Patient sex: M
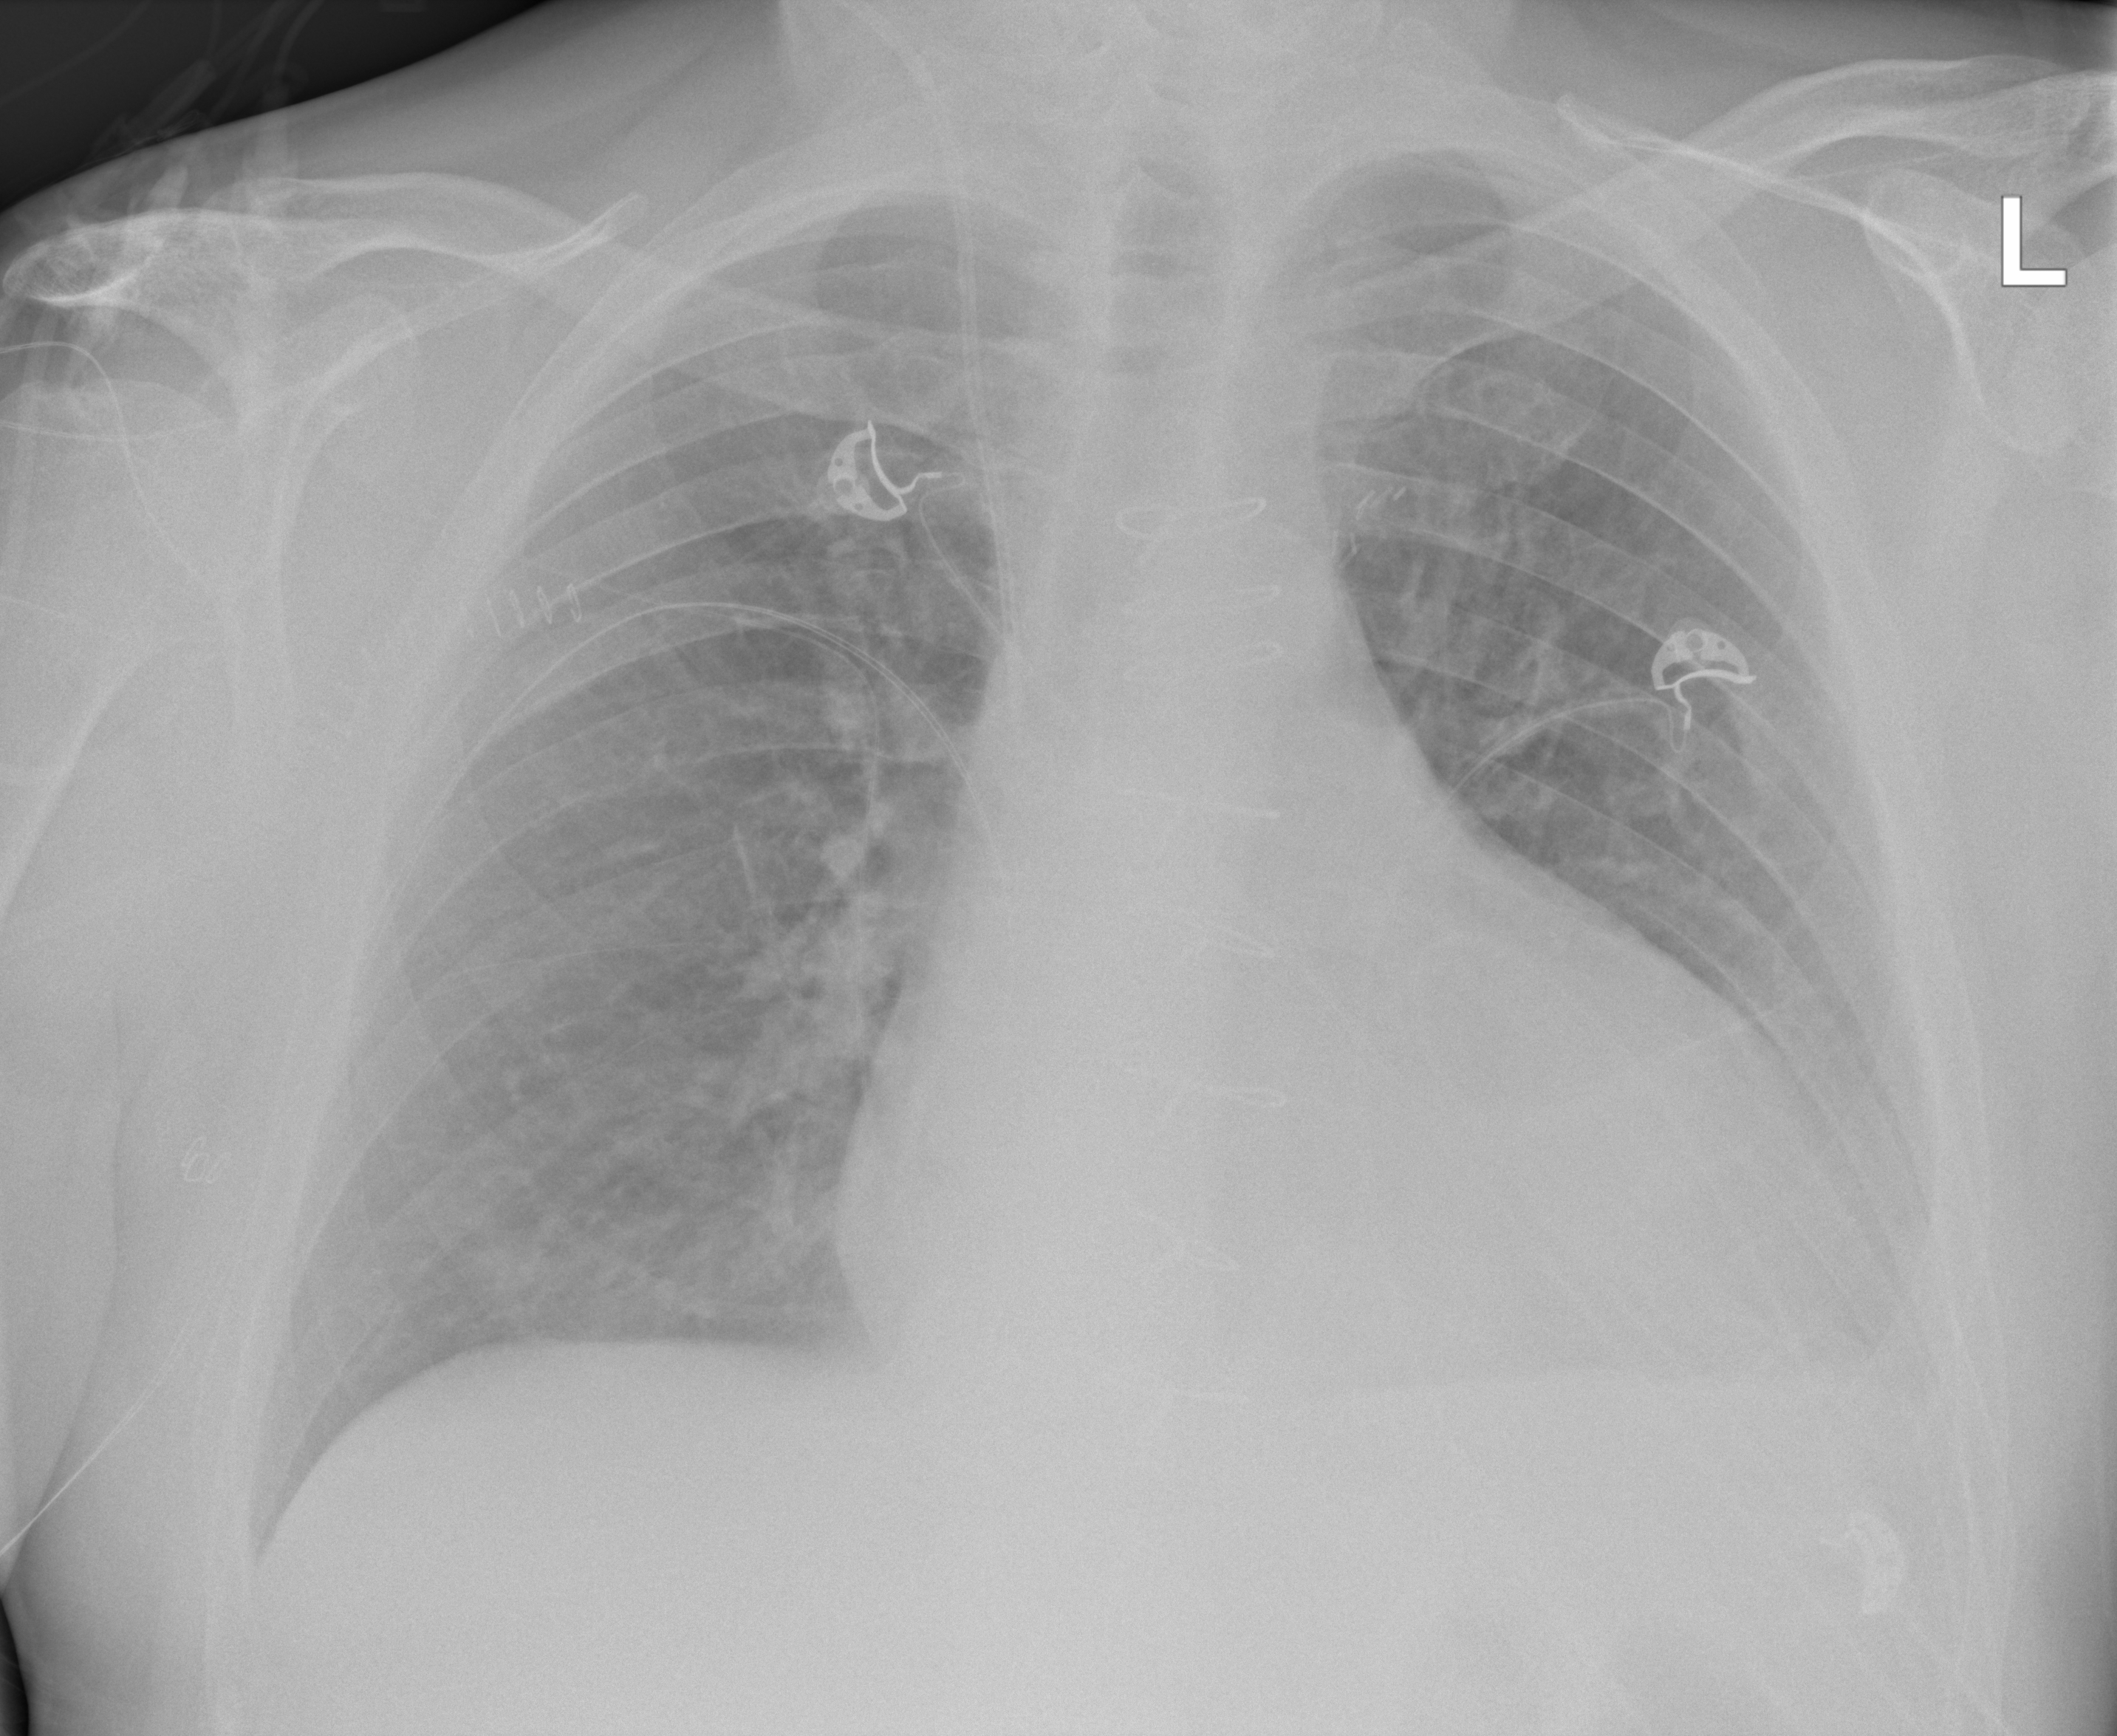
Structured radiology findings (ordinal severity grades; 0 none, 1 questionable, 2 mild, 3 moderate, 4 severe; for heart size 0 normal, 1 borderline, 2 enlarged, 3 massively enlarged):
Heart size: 2
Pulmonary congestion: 0
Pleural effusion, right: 0
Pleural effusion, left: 2
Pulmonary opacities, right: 0
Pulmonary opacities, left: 0
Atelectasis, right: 0
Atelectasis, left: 2